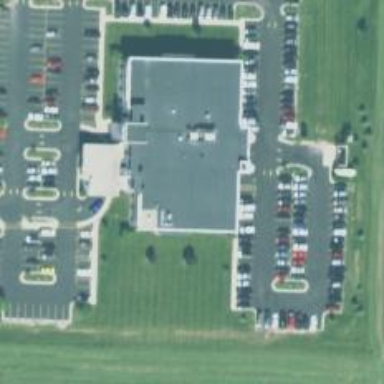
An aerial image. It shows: Healthcare clinic is depicted in the image.